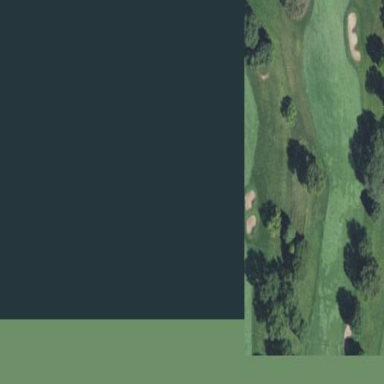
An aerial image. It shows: Picturesque scene of golf course with lateral water hazard.